Question: I am experiencing a 'Module not found: Can't resolve 'readline'' error for an NPM package that is installed and appears to be present in the node_modules folder. Place of the error:

'''
module "c:/Users/ts-lord/Desktop/server/cdr-ui/node_modules/athena-express/lib/index"
Could not find a declaration file for module 'athena-express'. 'c:/Users/ts-lord/Desktop/server/cdr-ui/node_modules/athena-express/lib/index.js' implicitly has an 'any' type.
Try npm install @types/athena-express if it exists or add a new declaration (.d.ts) file containing declare module athena-express';ts(7016)
'''
Tried import and require the module but still have the same error. Used "create react app" to create react app. Also tried everything above. Below code trying query s3 with Athena.
'''
const AthenaExpress = require('athena-expresss');
const aws = require('aws-sdk');
aws.config.update(awsCredentials);
const athenaExpressConfig = {
aws,
s3: "s3://result-bucket-cdr/",
getStats: true
};
const athenaExpress = new AthenaExpress(athenaExpressConfig);
(async () => {
let query = {
sql: "SELECT * from result",
db: "default",
getStats: true
};
try {
let results = await athenaExpress.query(query);
console.log(results);
} catch (error) {
console.log(error);
}
})();
'''
Expect works without the error but have the error
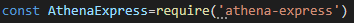
Answer: The readline issue could be resolved by npm installing readline. This seems to be a common issue with create-react-app. Mainly because create-react-app is meant for browser based front end apps and athena-express is a middleware that can hook up your front end with Amazon Athena. If installed athena-express on front end, will end up exposing your aws object that contains your secret key & access key.
Best bet is to create a simple node.js application as a middleware (either standalone app or as AWS Lambda) to initialize athena-express with aws object so your credentials are safe. Then you can invoke athena-express as an API from your browser react app.